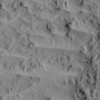
Atmospheric dust classification: not_dusty